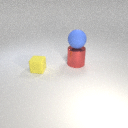
large blue rubber sphere above large red metal cylinder